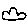
Label: cloud